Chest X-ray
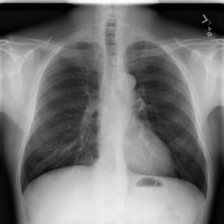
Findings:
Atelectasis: negative
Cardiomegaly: negative
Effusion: negative
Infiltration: negative
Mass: negative
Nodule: negative
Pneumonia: negative
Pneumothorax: negative
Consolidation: negative
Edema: negative
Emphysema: negative
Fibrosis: negative
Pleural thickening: negative
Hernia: negative